Current action and preconditions to check: trajectory_clear

Your task: For each precondition in the list above, predict whether it will hold at this action.

Consider the current scene as observed from the mobile robot's camera, and analyze the predicted future states of all dynamic agents (e.g., people, animals, vehicles, or any moving entities) within the NEXT SECOND.

IMPORTANT: Only answer "very likely" if you are absolutely certain—based on strong, clear evidence—that a dynamic agent will violate the precondition in the predicted future state. Do NOT answer "very likely" for unlikely, ambiguous, or low-probability risks.

Ask yourself for each precondition: Is there a high probability, with clear and convincing evidence, that the predicted future states of any dynamic agent will interfere with the predicted future state of the currently executing action within the NEXT SECOND, causing that precondition to fail?

Assess the risk level based on these predictions. Use "likely" or "very likely" if motions create a clear risk of interference.

Use "neutral" or "improbable" if agents are nearby but their predicted paths are clearly diverging or non-conflicting.

Failure Risk Categories: "very improbable", "improbable", "neutral", "likely", "very likely"

Answer Format: Output ONLY the probability_of_failure value from these categories: "very improbable", "improbable", "neutral", "likely", "very likely"

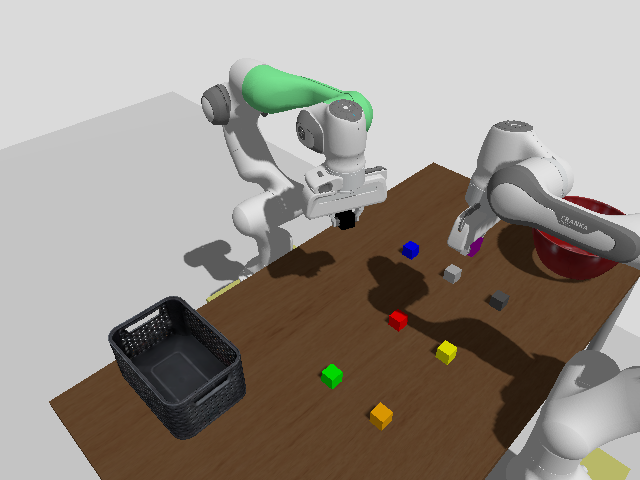

Answer: very improbable